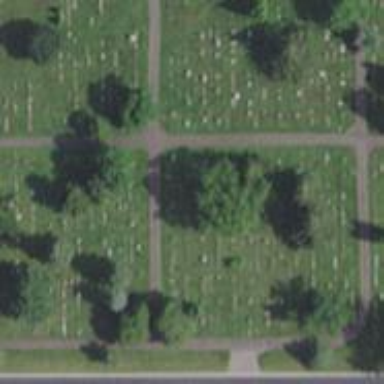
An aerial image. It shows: Cemetery.